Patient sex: M
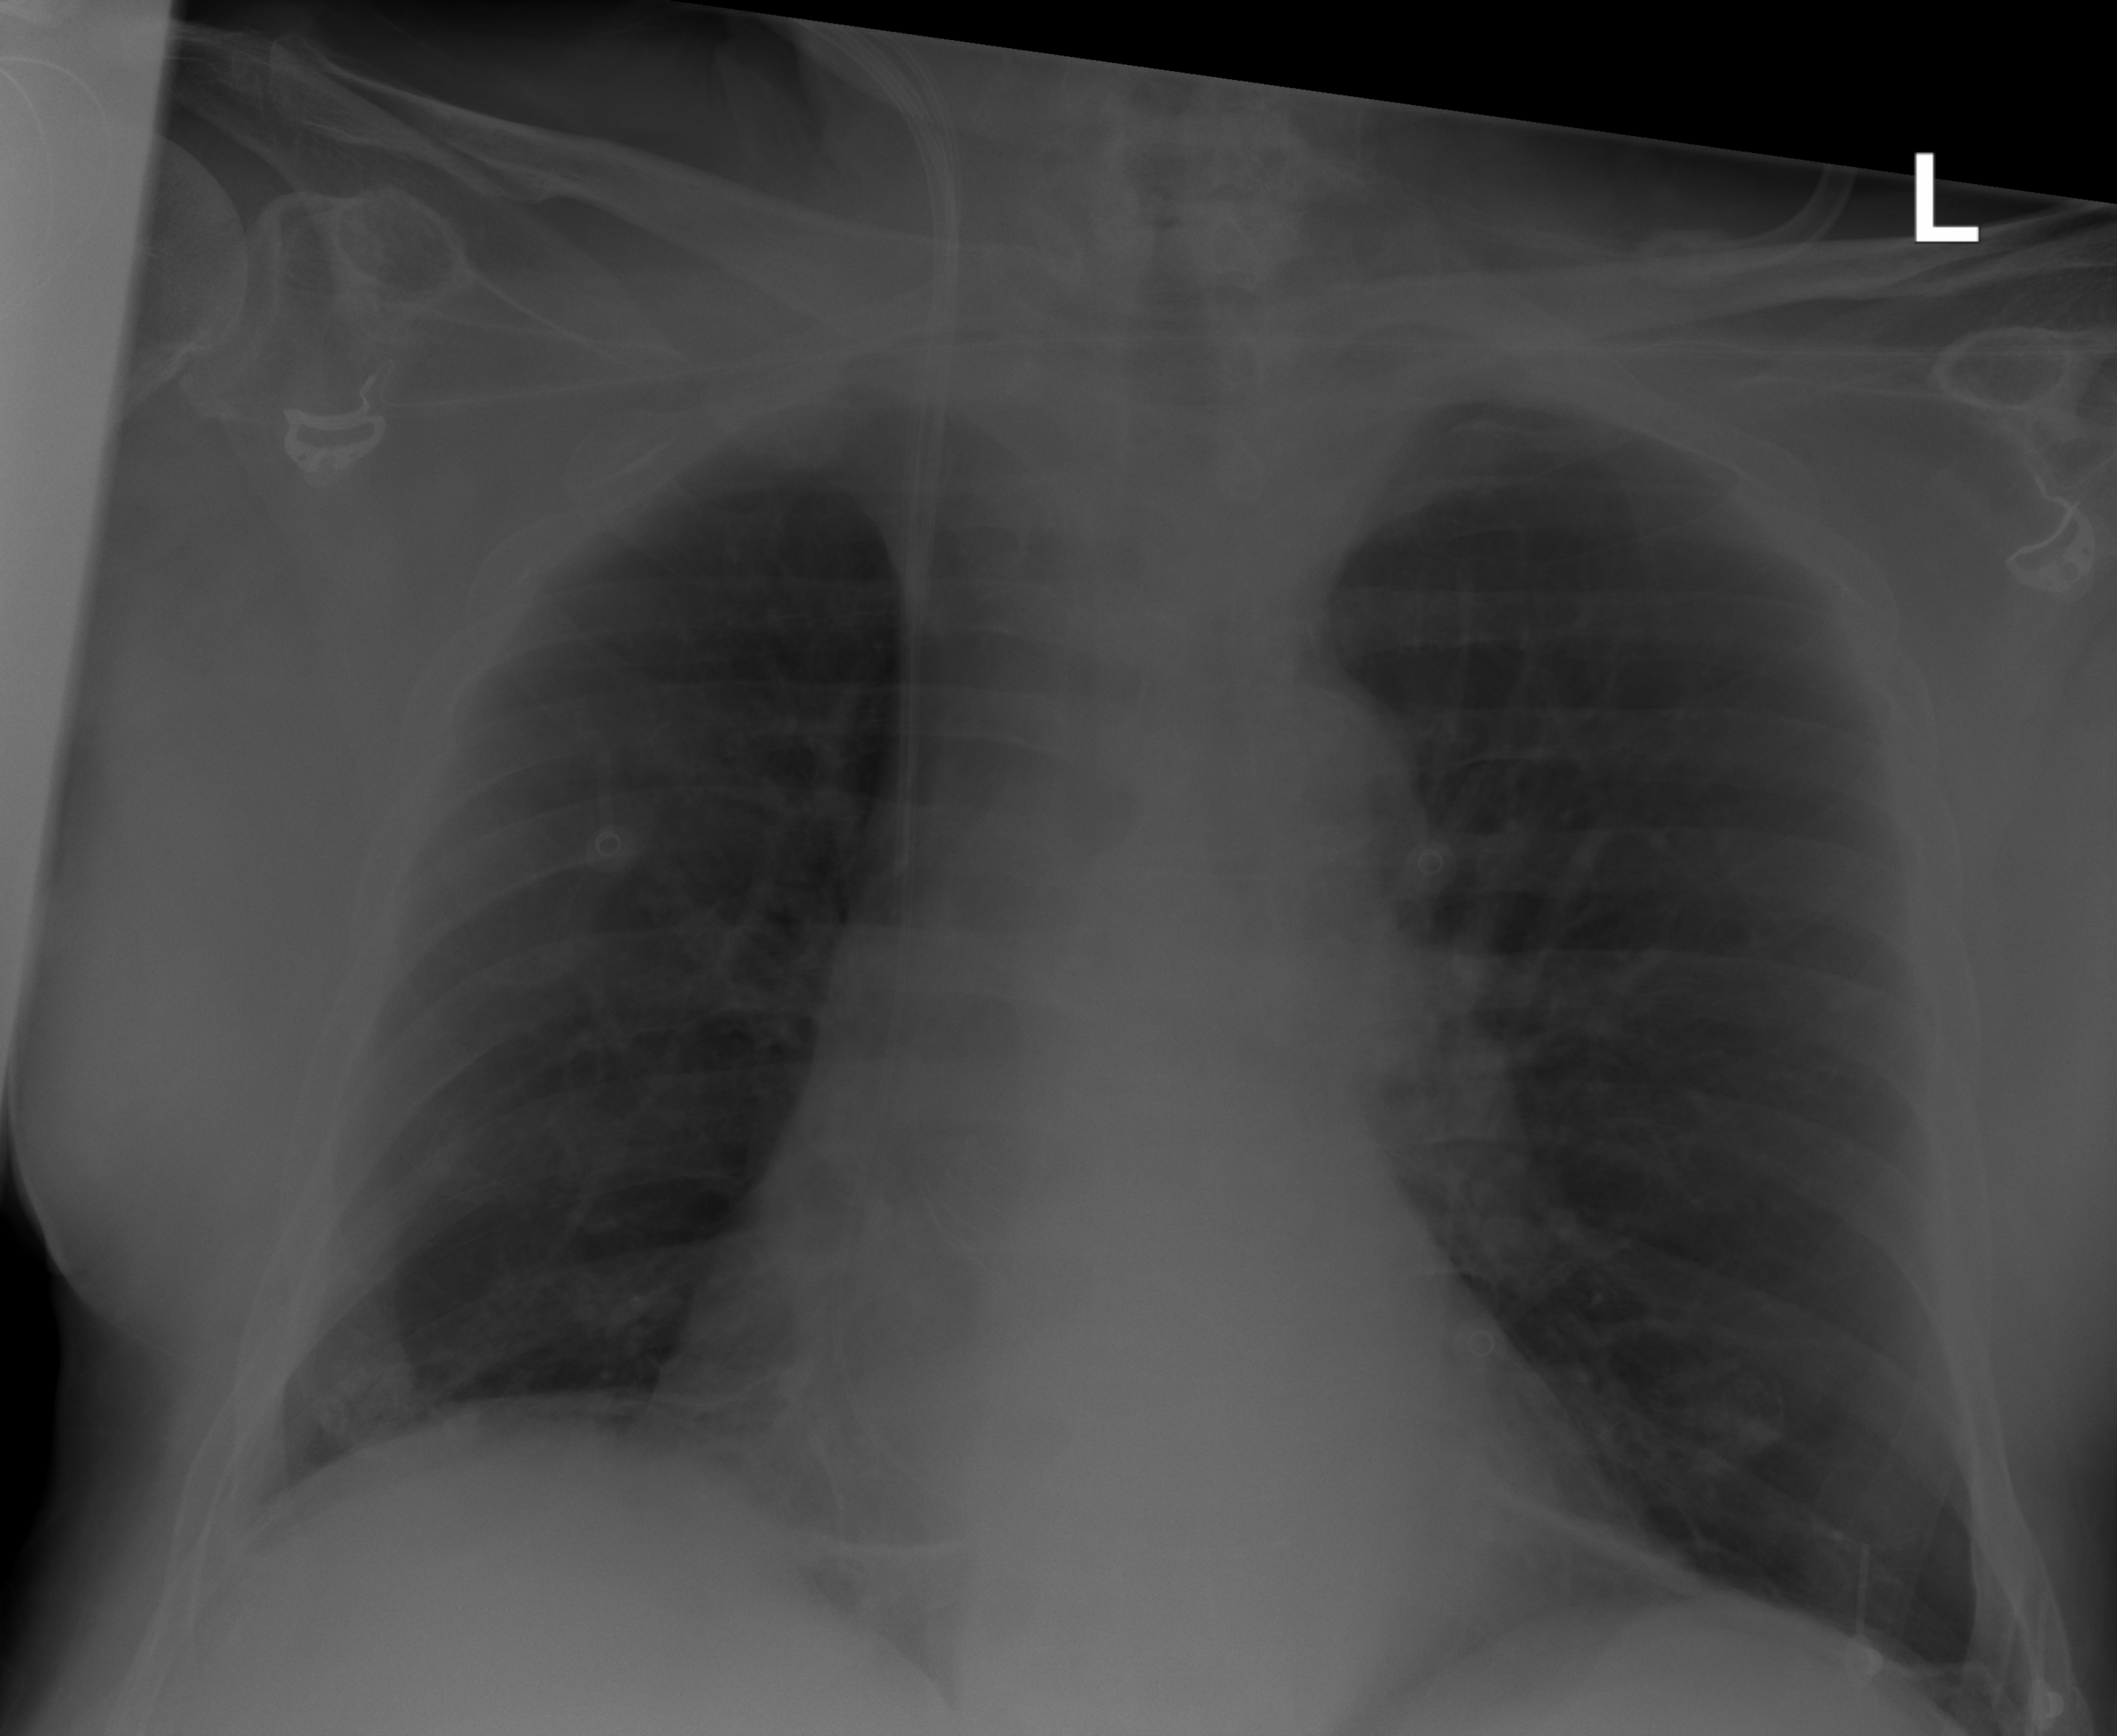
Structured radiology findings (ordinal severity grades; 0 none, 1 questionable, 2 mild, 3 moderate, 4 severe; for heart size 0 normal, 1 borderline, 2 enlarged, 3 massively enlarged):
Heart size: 0
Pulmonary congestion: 0
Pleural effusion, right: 0
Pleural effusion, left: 0
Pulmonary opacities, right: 0
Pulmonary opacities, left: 0
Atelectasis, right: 0
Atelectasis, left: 2